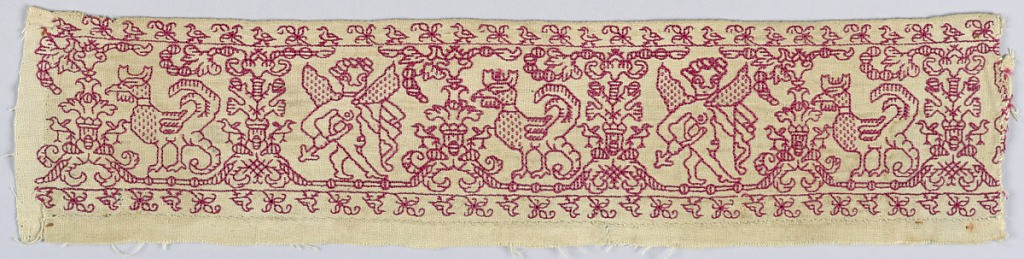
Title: Band
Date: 16th century
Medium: linen, silk Technique: back and running stitches embroidered on plain weave
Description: Small piece of deep cream linen embroidered in red silk showing a design of a highly stylized vine, symmetrically arranged to frame a figure of Amor with a bow and arrow facing a bird or wyvern. Tiny birds perch in the foliage and form a very narrow border above and below.